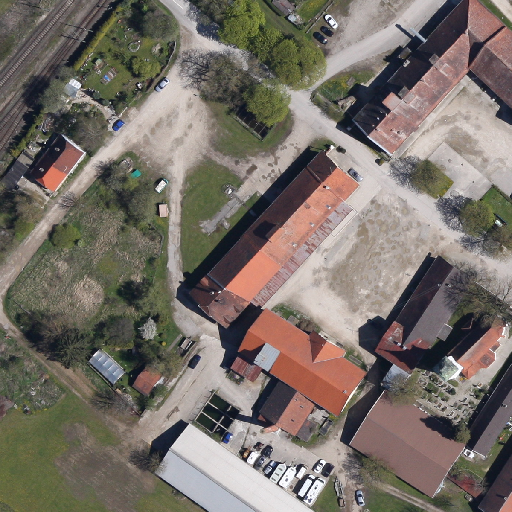
Referring expression: paved road along with tree